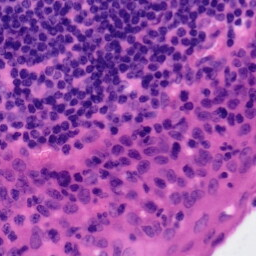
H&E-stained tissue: Tonsil